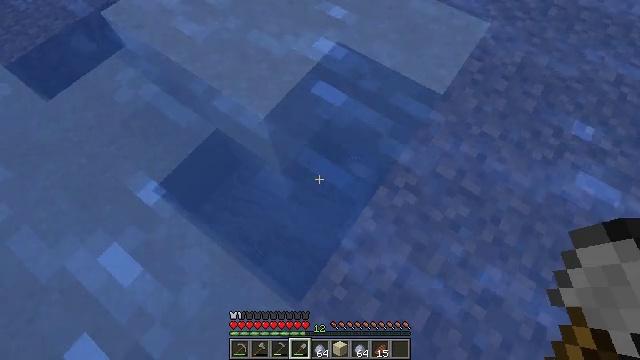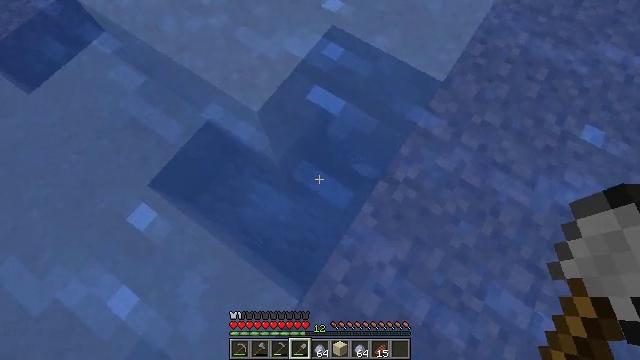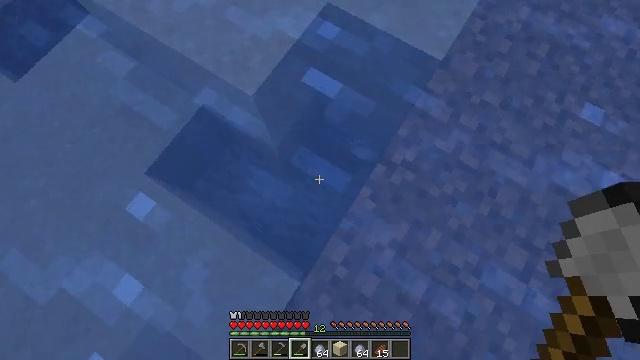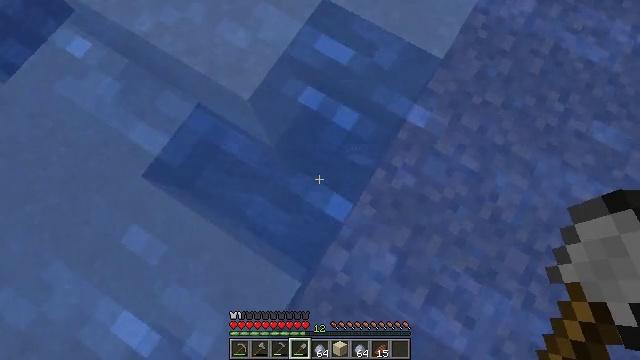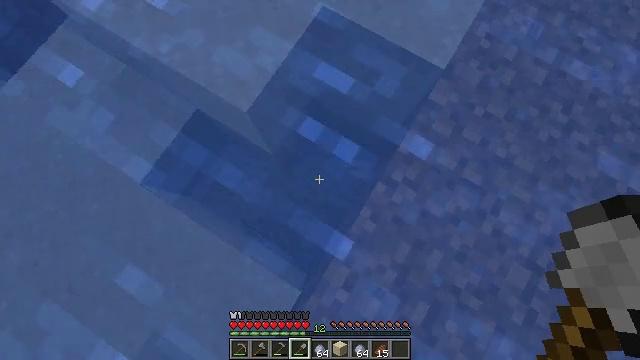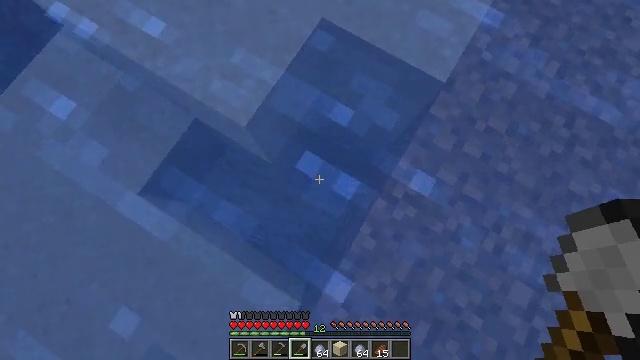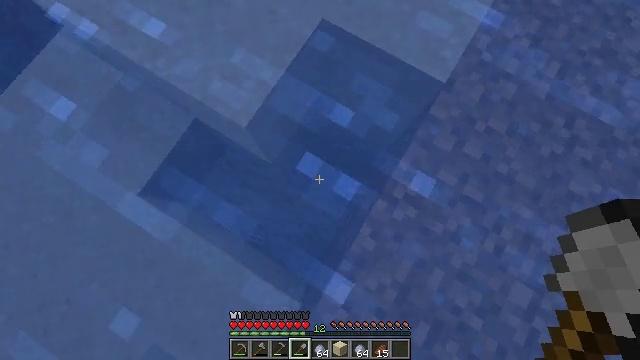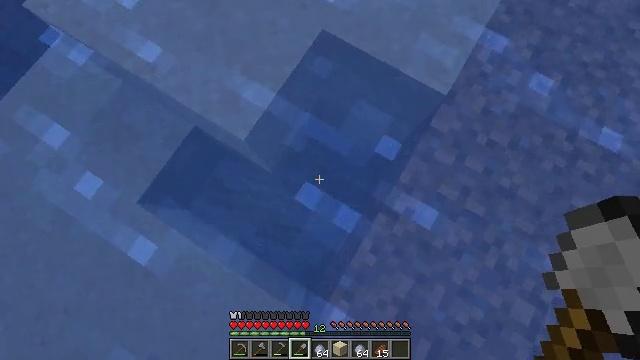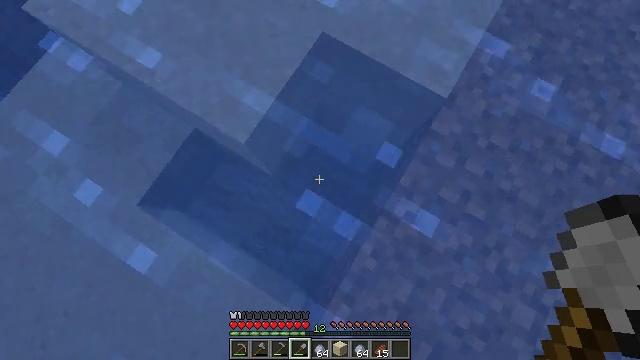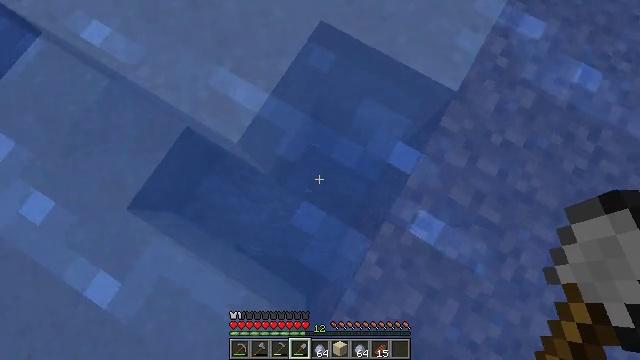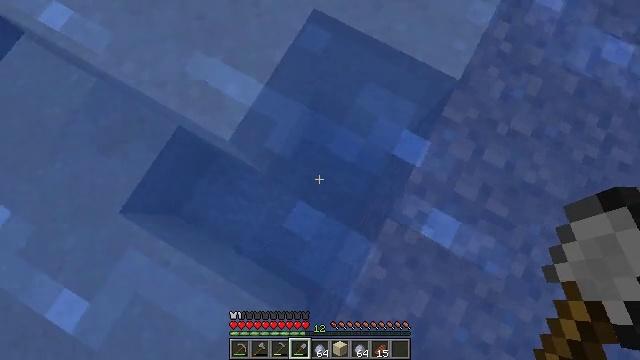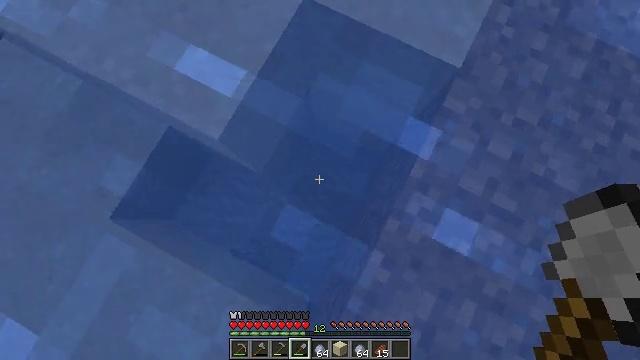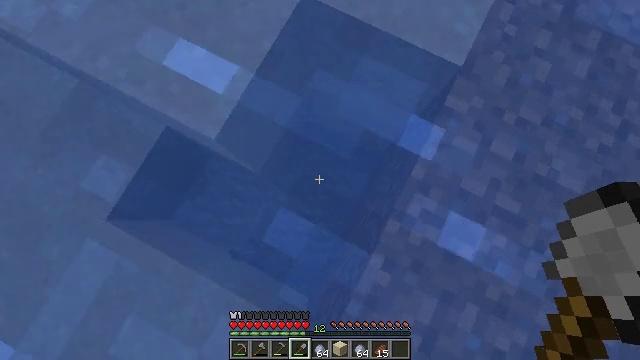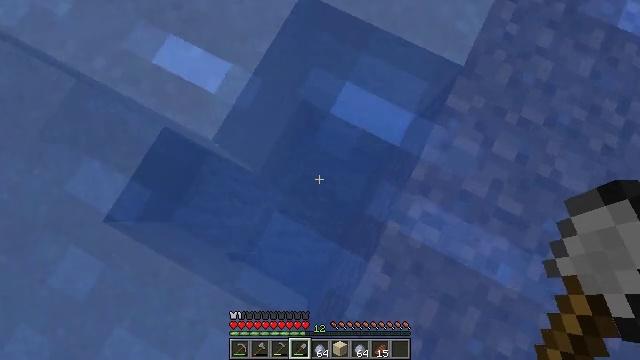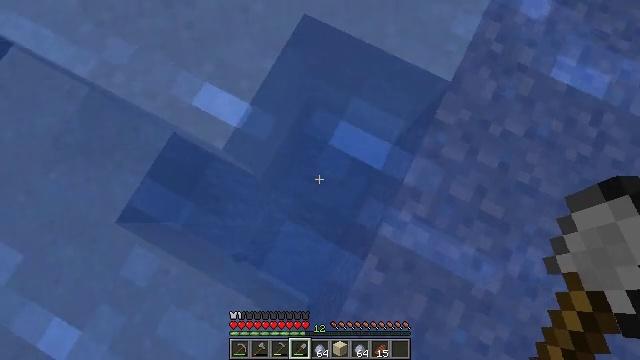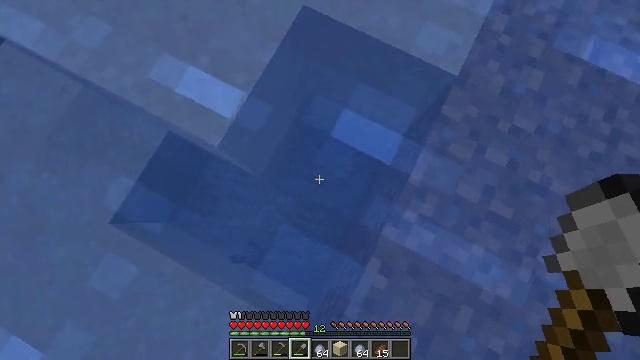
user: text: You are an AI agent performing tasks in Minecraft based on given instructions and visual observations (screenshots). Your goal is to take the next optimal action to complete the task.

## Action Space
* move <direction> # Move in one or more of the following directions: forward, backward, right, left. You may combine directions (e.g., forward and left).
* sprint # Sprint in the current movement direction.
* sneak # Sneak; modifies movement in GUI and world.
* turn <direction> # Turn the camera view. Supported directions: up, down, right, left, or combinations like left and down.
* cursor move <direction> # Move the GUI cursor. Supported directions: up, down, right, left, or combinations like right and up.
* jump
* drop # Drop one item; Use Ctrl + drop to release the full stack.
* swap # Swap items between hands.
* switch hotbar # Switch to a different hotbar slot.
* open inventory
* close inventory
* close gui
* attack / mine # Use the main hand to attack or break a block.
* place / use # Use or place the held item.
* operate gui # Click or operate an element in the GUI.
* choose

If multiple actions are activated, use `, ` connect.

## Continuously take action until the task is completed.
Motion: motion action
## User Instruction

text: Dig up clay found underwater.
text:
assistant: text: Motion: move forward, turn right and down
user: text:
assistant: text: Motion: move forward, turn right and down
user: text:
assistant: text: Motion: move forward, turn right and down
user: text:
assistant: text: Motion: move forward
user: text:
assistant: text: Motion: move forward
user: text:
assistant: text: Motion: no_op
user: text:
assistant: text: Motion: no_op
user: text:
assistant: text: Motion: sneak
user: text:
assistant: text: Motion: sneak
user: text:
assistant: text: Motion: sneak, turn right
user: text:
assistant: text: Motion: sneak, turn right
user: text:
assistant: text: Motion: sneak
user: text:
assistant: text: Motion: no_op
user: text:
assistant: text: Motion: no_op
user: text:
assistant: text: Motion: no_op
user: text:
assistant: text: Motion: no_op
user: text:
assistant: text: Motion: no_op
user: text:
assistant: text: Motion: no_op
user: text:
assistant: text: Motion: no_op
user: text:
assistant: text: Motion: move left
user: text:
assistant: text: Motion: move left
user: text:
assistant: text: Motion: move left
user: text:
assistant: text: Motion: move left
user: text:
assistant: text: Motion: move forward
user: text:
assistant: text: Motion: move forward
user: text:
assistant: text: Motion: move forward, turn right
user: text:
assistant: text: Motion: move forward, turn right
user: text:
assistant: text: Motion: move forward, sneak, turn right
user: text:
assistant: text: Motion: move forward, sneak, turn right and up
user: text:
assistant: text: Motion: move forward, sneak